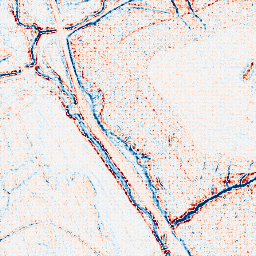
Category: edge_preserving
Decomposition family: anisotropic_diffusion
Decomposition parameters: iterations: 5
kappa: 10
gamma: 0.15
Upsampling method: sinc_hamming
Upsampling parameters: scale: 8
kernel_size: 8
Upsampling scale: 8